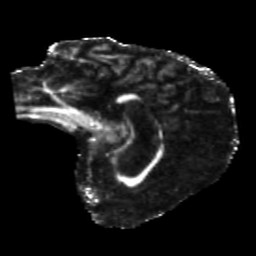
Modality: FA
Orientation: sagittal
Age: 49
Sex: male
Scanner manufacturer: siemens
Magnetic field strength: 3 T
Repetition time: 5.25 s
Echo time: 0.08 s